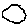
Label: hexagon